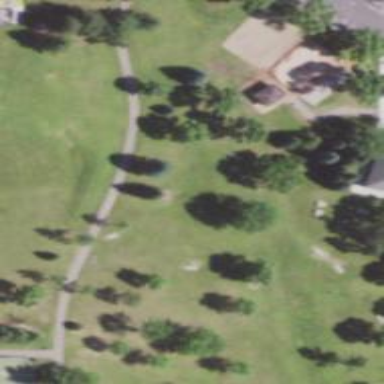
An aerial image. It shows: Disc golf hole.